Field crop: maize
Growth stage: 2
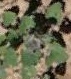
Species: chenopodium